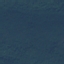
Land use / land cover class: Forest